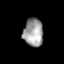
Tissue: lung
Cell type: Others
Senescence score: 0.2037
Nuclear area (px): 541
Mean DAPI intensity: 157.732